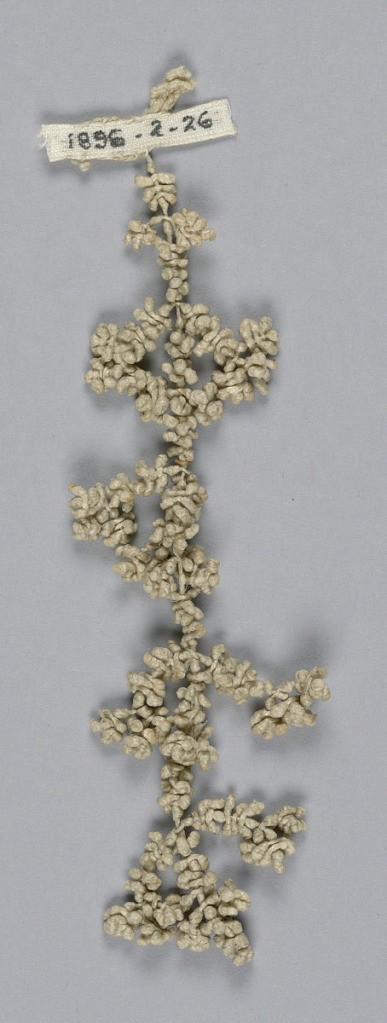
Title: Tassel
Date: late 16th–early 17th century
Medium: linen Technique: knotting
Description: Long tassel with four cross arms. Made of tiny knots which give the appearance of fringe.